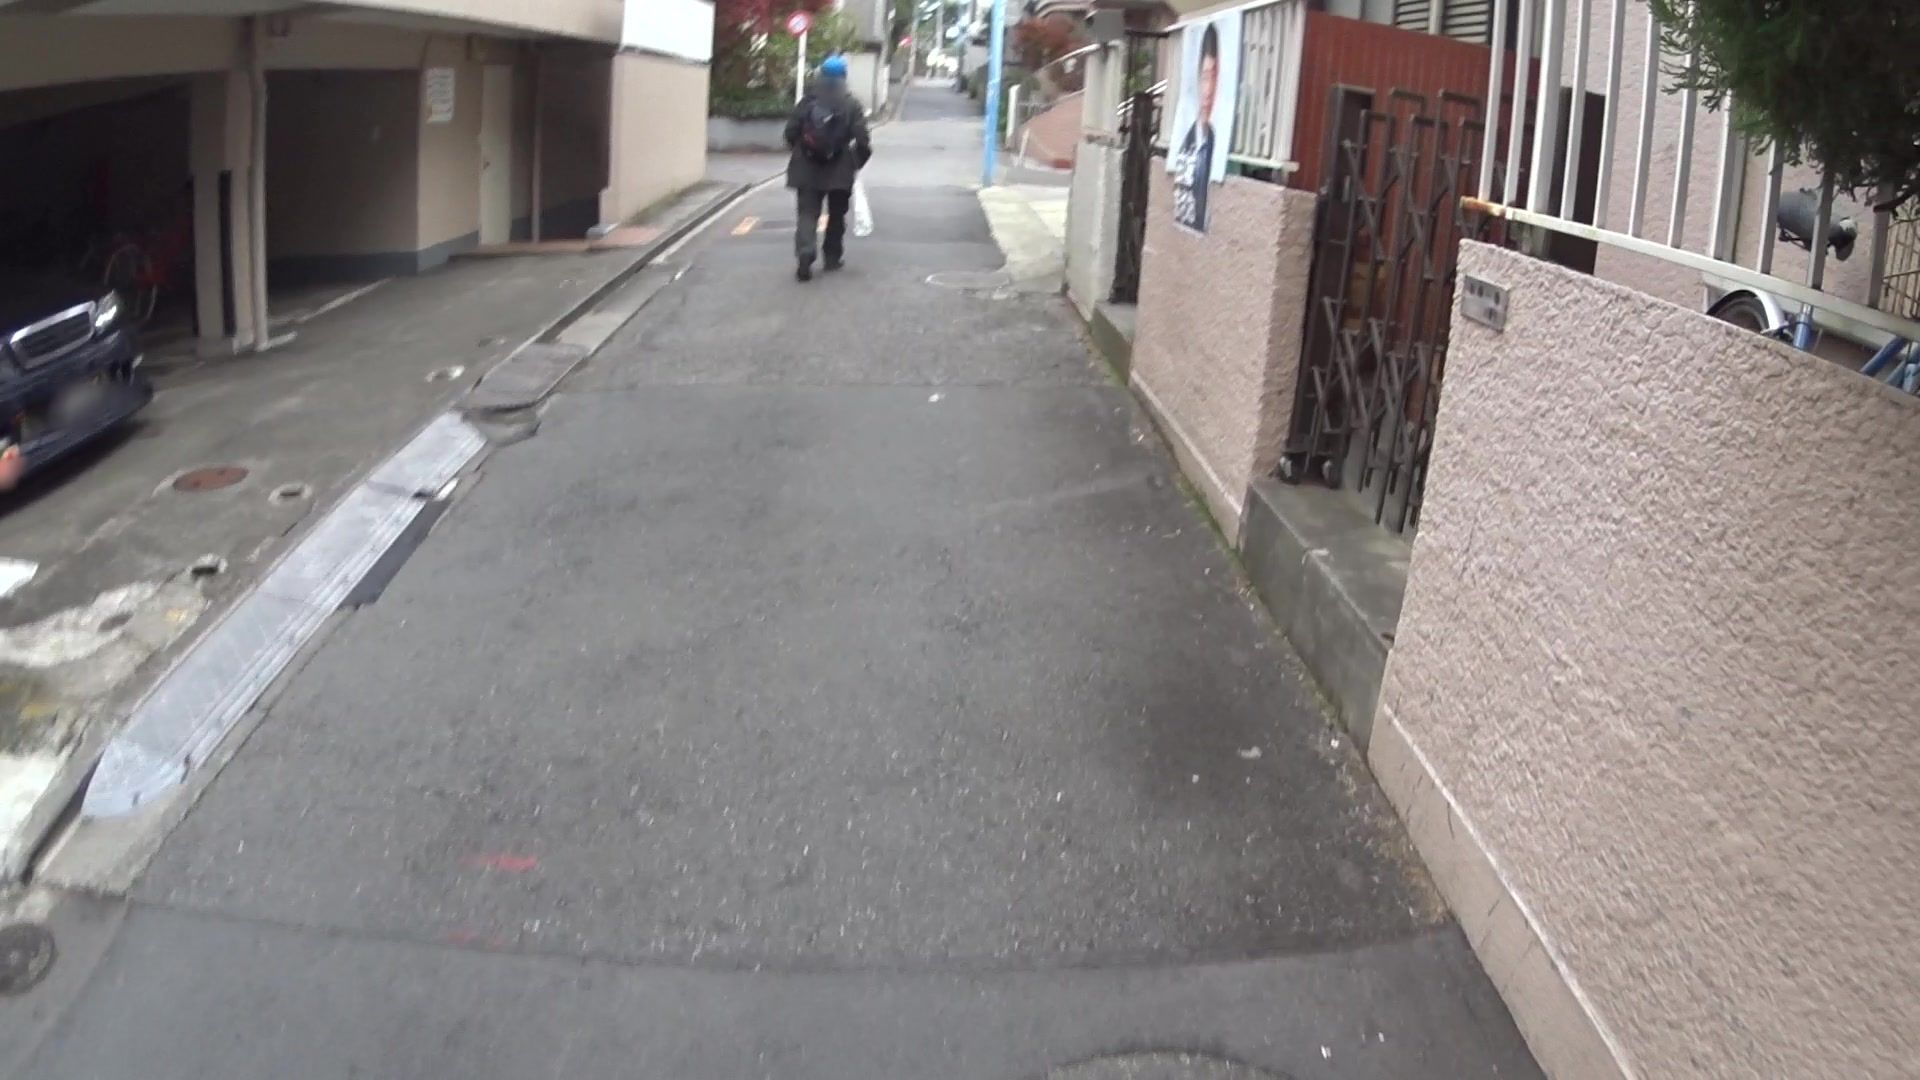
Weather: clear
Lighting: day
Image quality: slightly poor
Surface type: walking surface
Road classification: footway, residential
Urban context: urban centre
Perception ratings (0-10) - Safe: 2.71, Lively: 6.42, Beautiful: 4.66, Boring: 3.38, Depressing: 4.06, Wealthy: 2.32